You are looking at a signal-to-image encoding: consecutive vibration samples arranged as the rows of a grayscale square. What is the most likely bearing condition (normal, inner_race, outer_race, ball)?
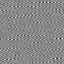
Answer: outer_race